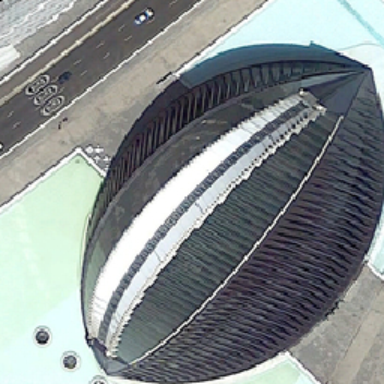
Oval buildings are located in the center of the earth .